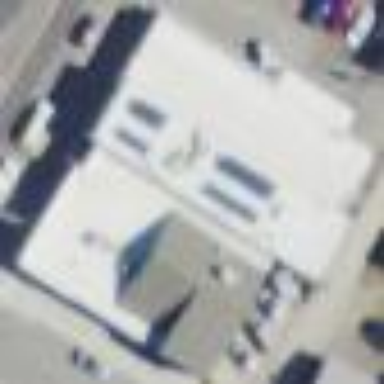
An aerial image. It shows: Commercial building.